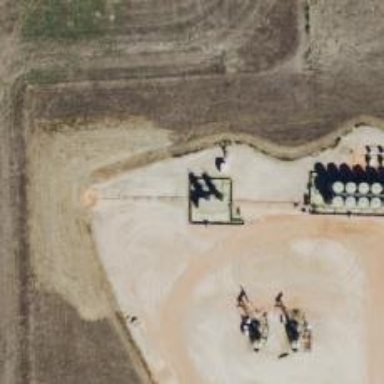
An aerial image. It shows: Storage tank that is man-made.